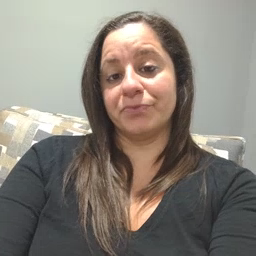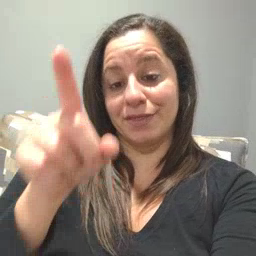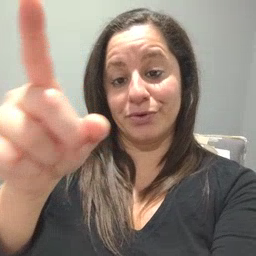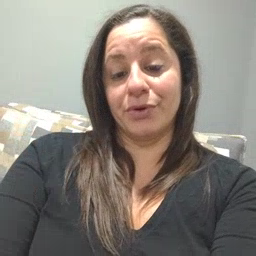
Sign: there